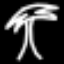
Label: palm tree